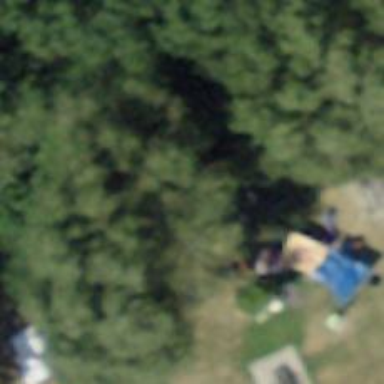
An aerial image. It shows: Barbecue facility.